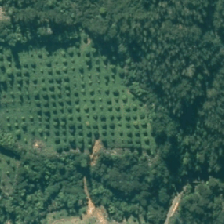
Land cover: low_producing_grassland